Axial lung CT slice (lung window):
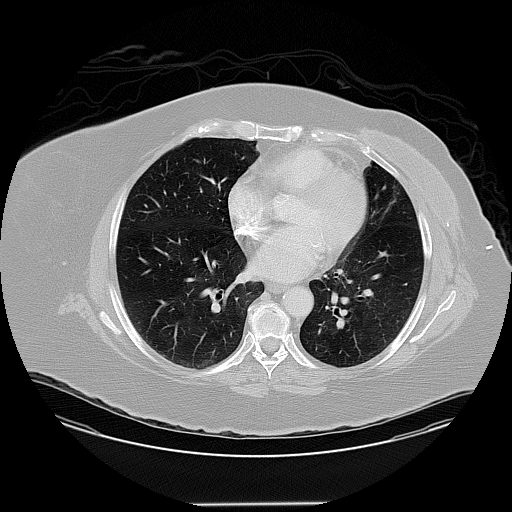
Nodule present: no